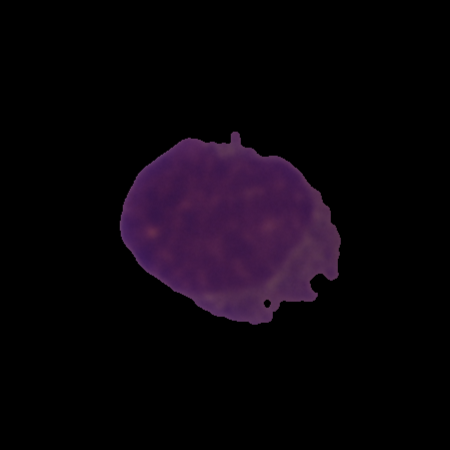
Label: healthy